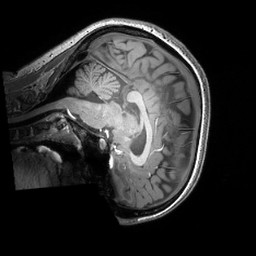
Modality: T1w
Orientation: sagittal
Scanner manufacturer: philips
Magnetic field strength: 7 T
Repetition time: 0.008 s
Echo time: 0.001974 s